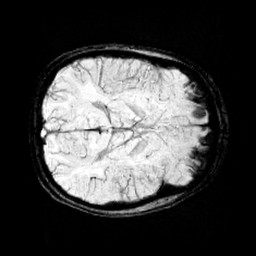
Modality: minIP
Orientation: axial
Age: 13
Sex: male
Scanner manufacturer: siemens
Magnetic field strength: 3 T
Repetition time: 0.027 s
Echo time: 0.02 s